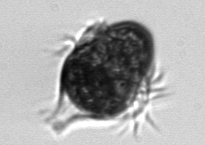
Label: Mesodinium